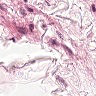
Metastatic tissue present: no